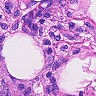
Metastatic tissue present: yes